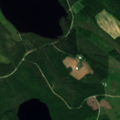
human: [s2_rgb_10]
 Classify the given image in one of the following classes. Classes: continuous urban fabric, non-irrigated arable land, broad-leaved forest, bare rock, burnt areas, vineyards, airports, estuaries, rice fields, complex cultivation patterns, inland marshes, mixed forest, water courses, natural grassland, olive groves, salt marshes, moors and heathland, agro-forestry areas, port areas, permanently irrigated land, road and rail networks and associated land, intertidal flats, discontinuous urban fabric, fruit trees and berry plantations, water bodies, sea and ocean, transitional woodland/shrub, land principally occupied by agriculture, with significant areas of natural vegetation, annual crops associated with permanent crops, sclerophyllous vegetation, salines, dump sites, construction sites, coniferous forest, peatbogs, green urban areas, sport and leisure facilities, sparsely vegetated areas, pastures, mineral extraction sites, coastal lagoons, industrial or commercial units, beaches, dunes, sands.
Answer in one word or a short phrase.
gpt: coniferous forest, mixed forest, transitional woodland/shrub, water bodies